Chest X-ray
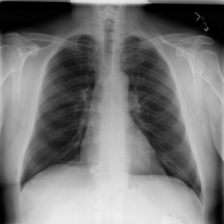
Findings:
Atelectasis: negative
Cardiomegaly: negative
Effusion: negative
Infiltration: negative
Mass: negative
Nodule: negative
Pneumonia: negative
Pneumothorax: negative
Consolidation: negative
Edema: negative
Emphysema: negative
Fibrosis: negative
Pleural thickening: negative
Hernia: negative